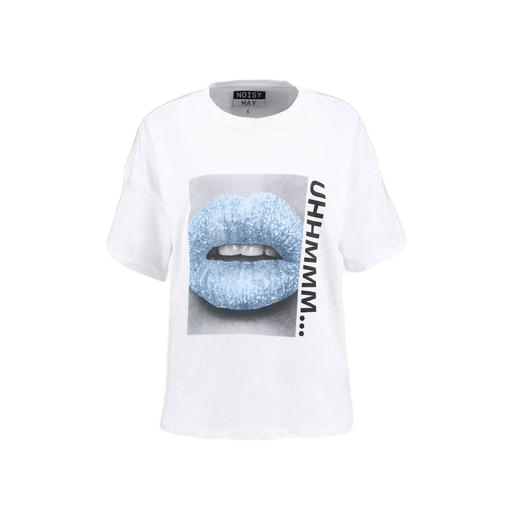
white lips tee, only white t-shirt, multicolor kiss t-shirt, white background